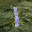
Label: 1